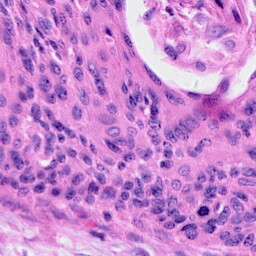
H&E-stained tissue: Cervix